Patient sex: F
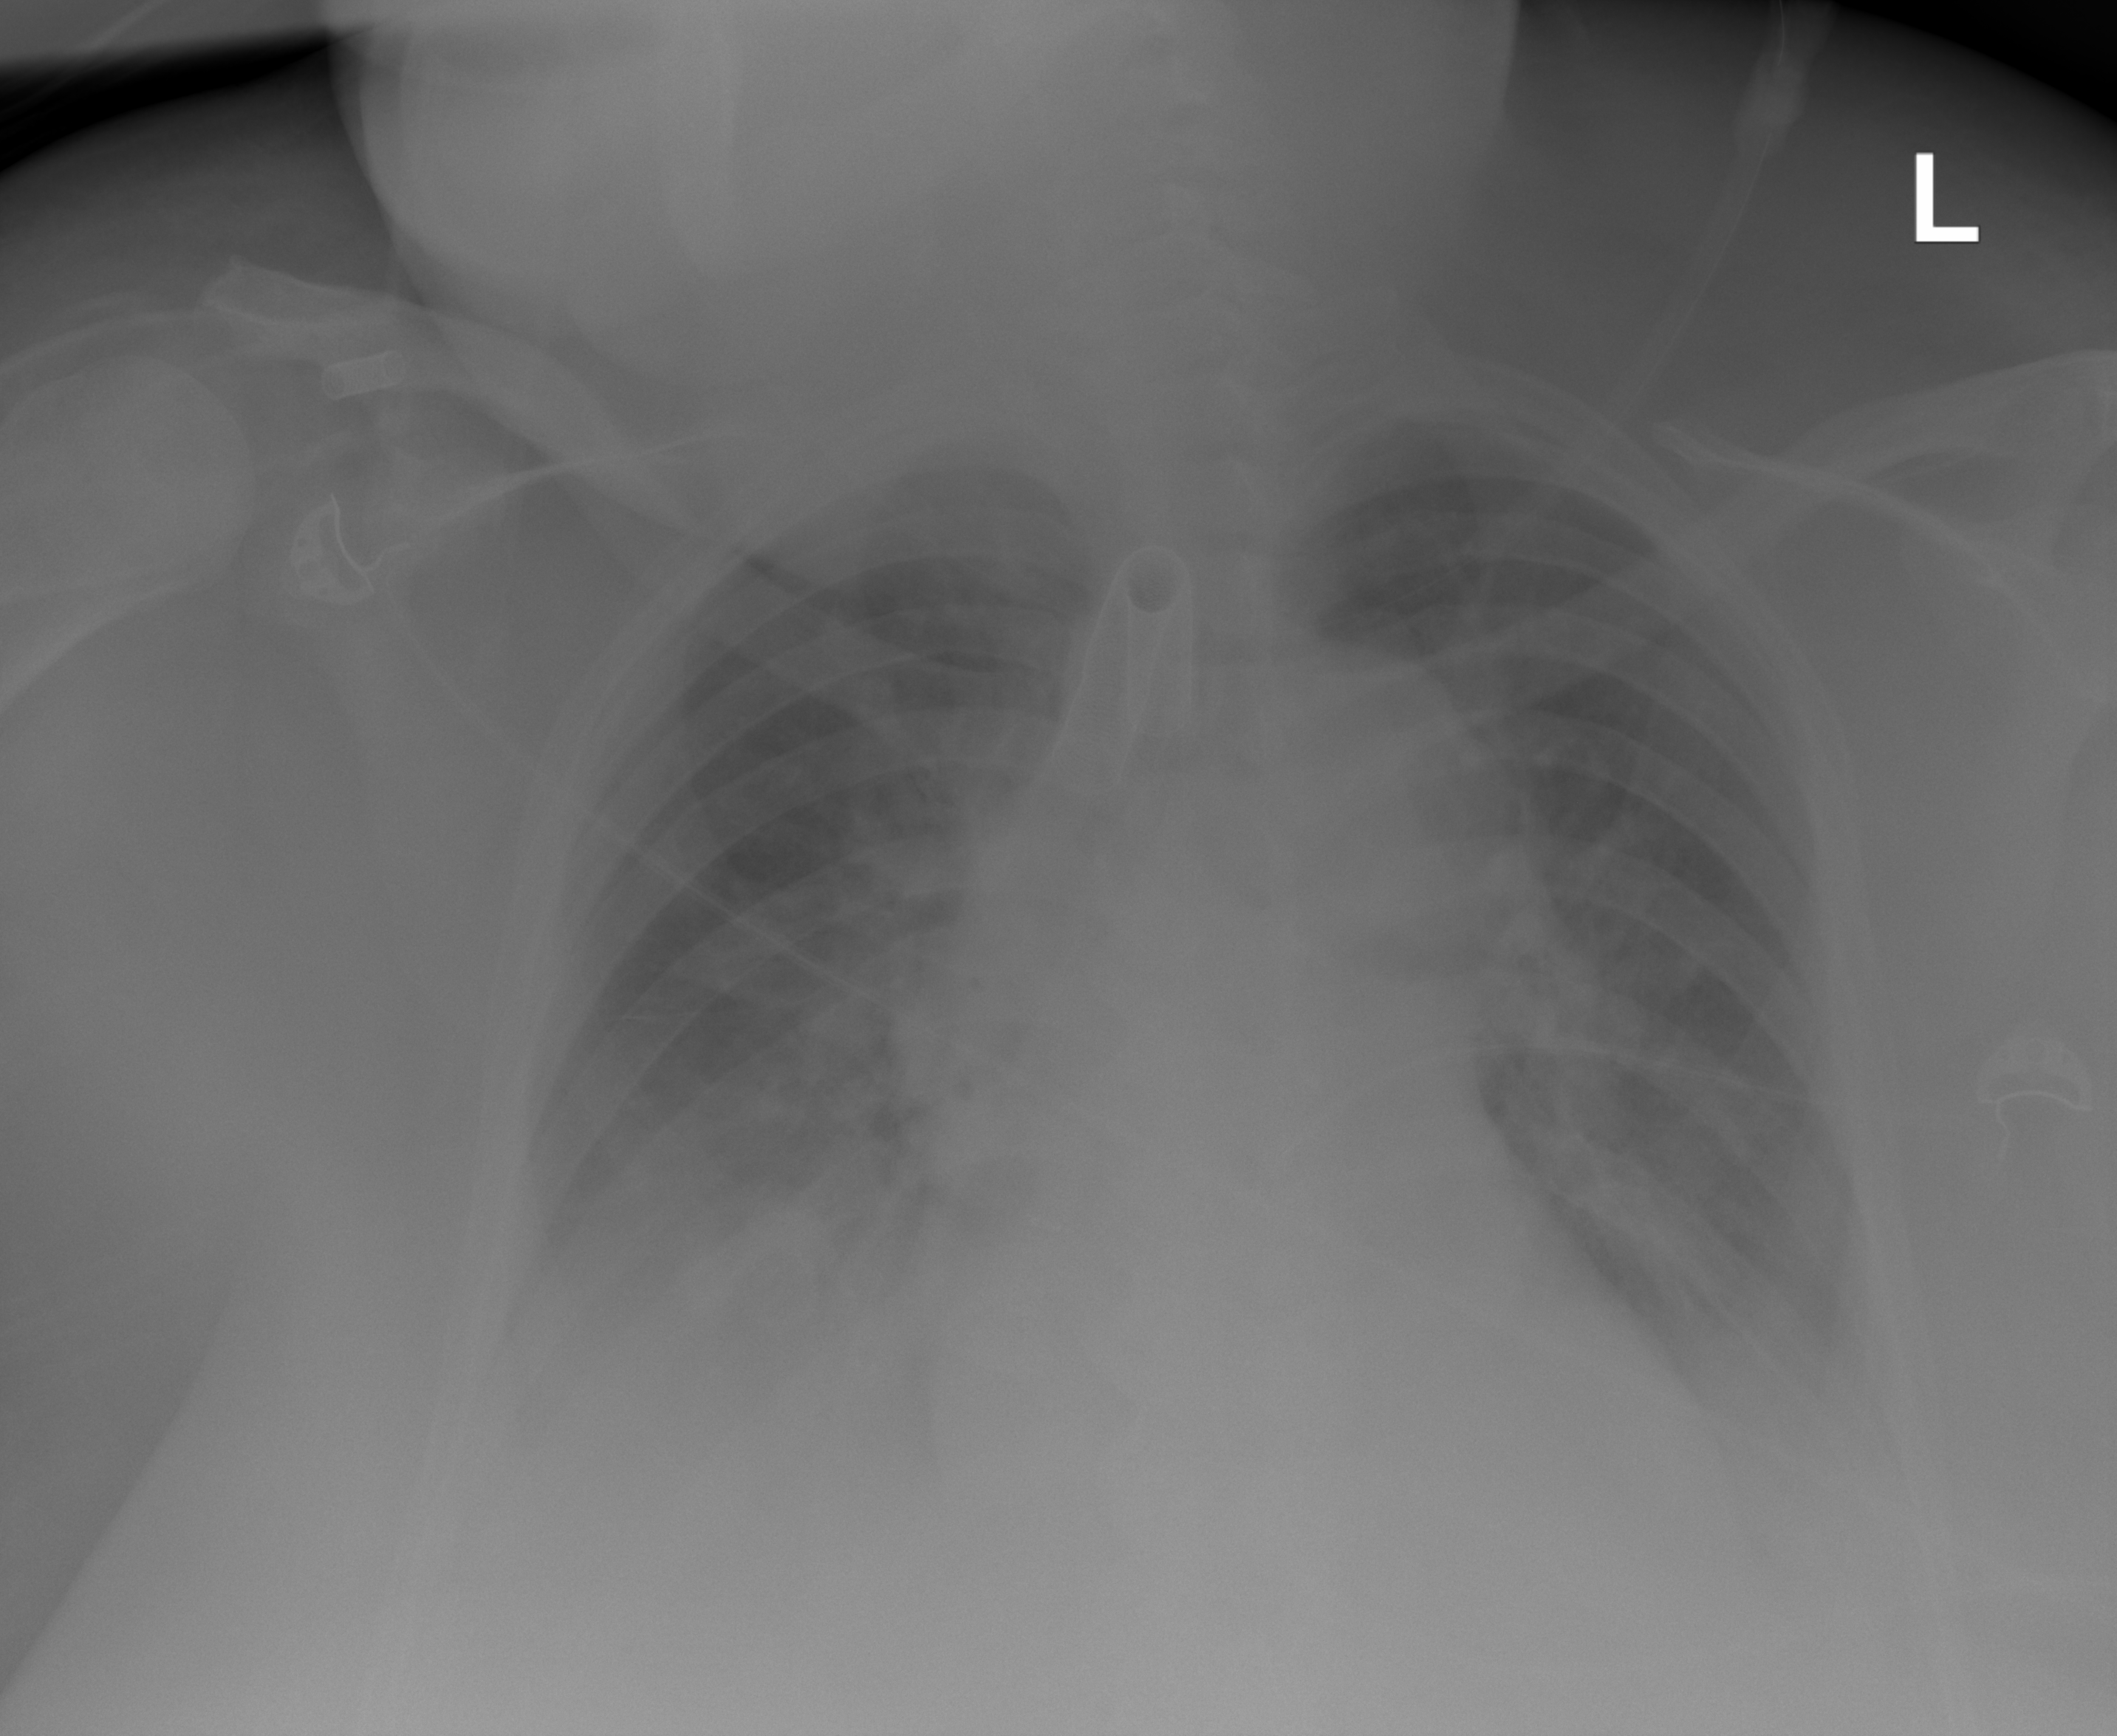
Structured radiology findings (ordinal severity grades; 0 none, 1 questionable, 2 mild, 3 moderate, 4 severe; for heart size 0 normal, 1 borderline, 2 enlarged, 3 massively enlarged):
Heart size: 1
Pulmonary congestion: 2
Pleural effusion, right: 2
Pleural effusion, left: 2
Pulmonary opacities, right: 0
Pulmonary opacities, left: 0
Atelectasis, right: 3
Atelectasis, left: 2